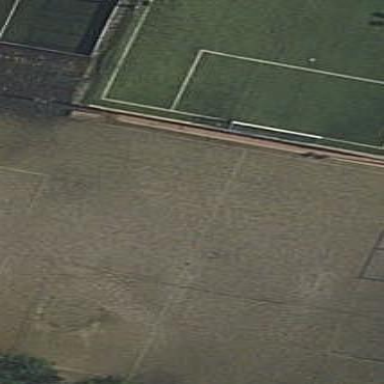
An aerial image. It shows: Soccer pitch for leisureland activities.